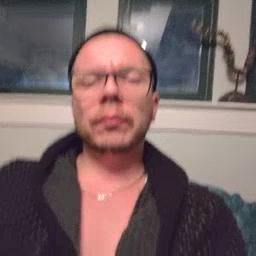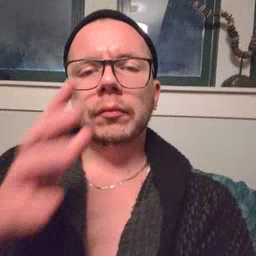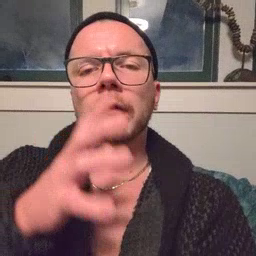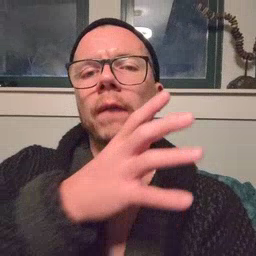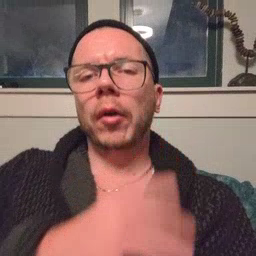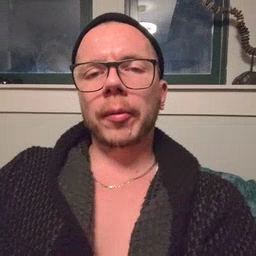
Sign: farm